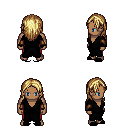
a pixel art fantasy rpg character, male body template, human, dark skin, gray robe, red pants, blonde long hairstyle, cloth bracers, black slippers, four views (front, back, left, right), 2x2 character sprite sheet, small pixel art, hard edges, no anti-aliasing